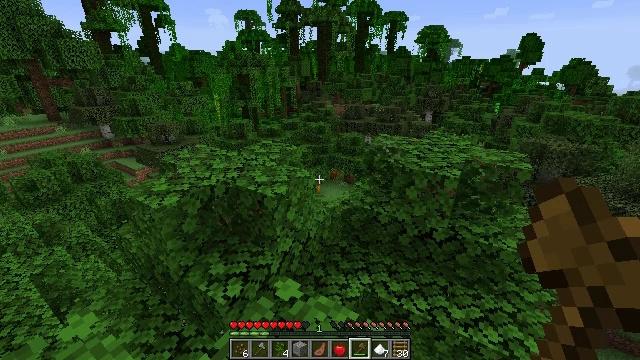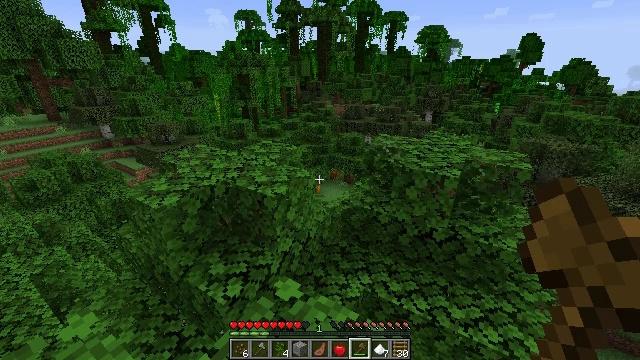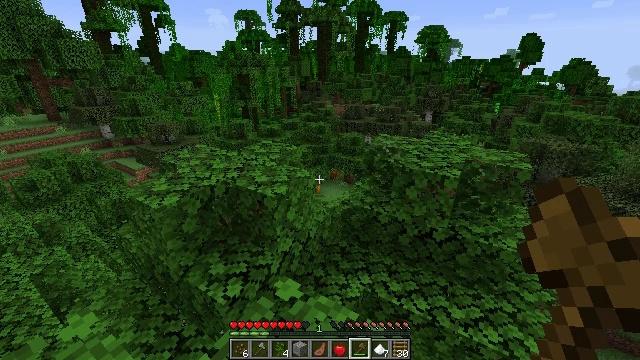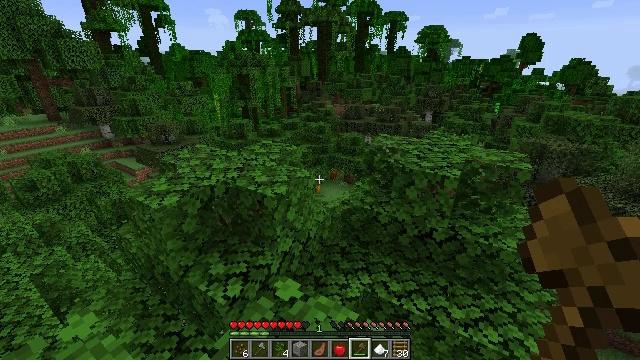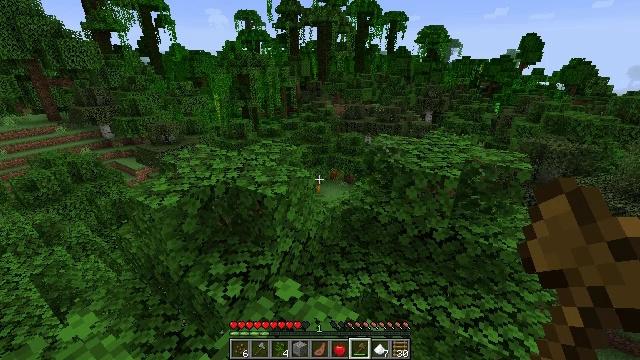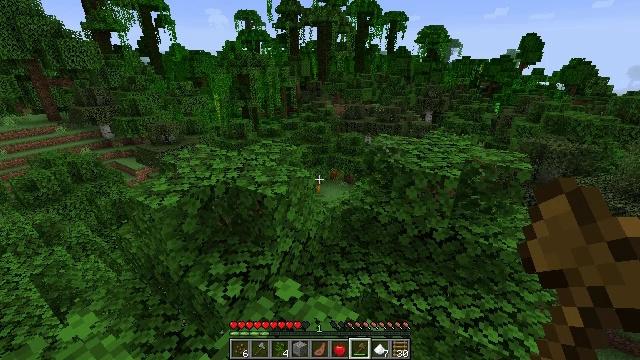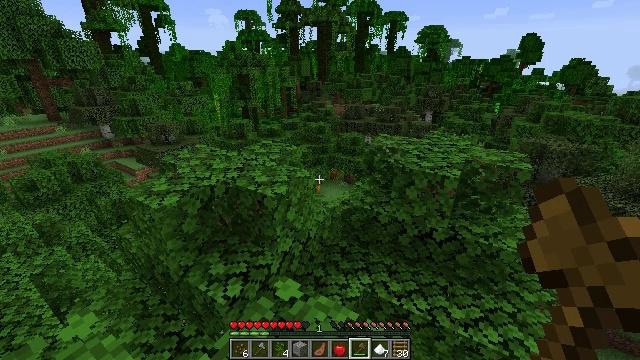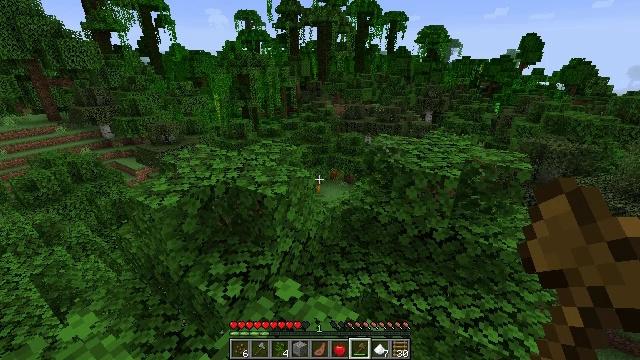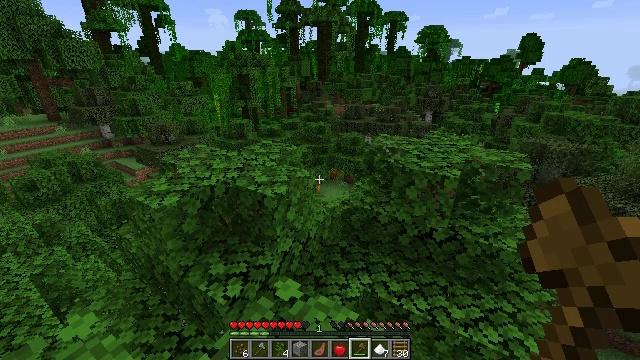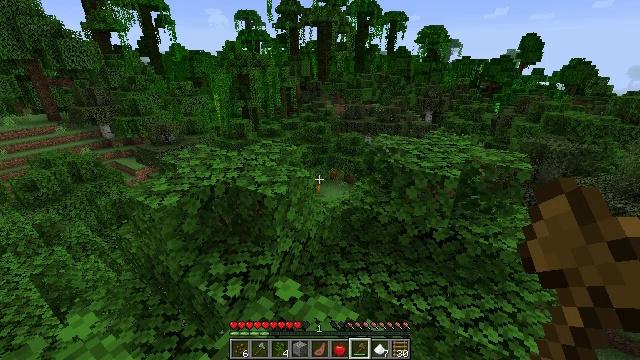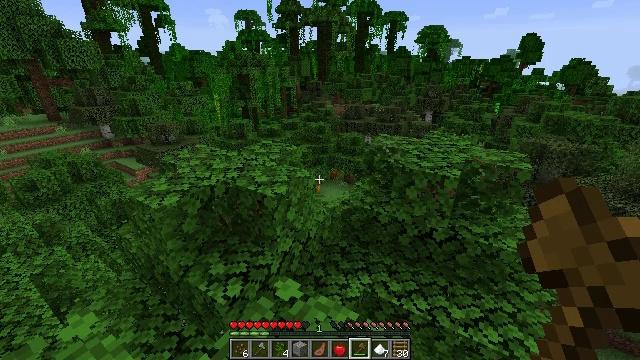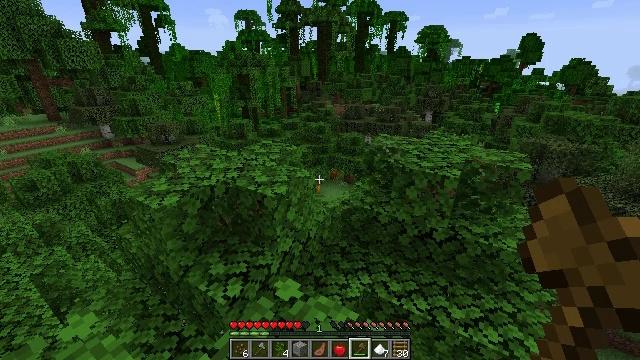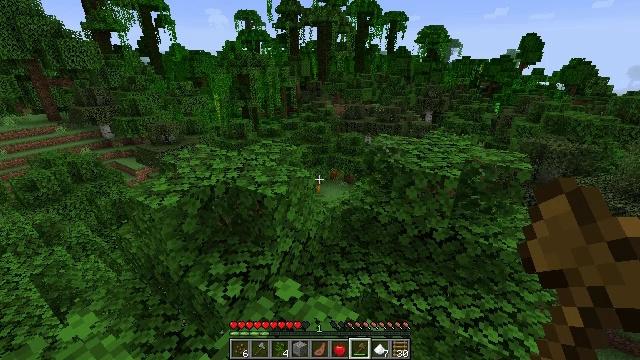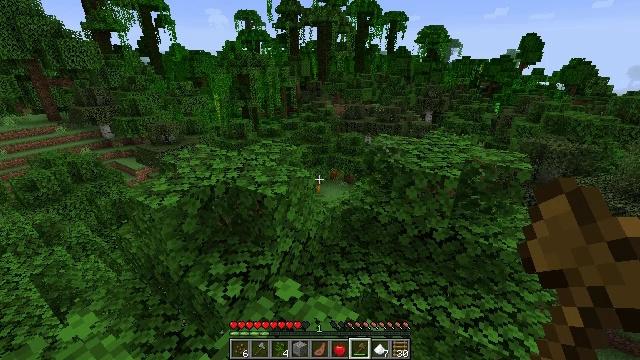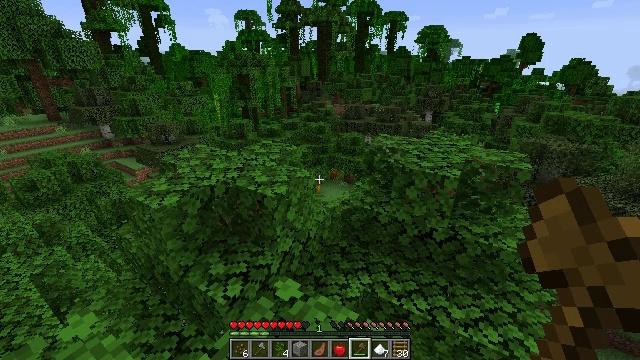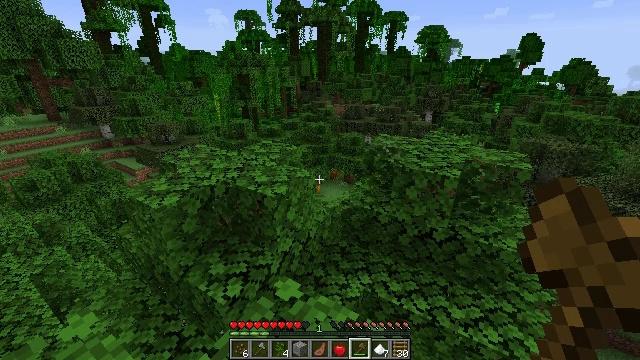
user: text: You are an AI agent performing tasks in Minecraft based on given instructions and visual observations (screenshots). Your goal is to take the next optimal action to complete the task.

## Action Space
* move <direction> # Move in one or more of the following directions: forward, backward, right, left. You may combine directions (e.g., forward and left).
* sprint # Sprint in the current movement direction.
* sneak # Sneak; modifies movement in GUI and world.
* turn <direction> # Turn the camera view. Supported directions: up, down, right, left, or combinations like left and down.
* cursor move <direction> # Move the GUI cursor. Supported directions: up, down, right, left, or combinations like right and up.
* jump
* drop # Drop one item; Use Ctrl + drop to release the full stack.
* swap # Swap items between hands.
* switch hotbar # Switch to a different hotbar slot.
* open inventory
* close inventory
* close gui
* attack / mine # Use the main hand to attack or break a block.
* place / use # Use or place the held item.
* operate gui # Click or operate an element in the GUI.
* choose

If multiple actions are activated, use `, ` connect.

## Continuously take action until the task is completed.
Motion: motion action
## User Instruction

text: Break the pumpkin to collect it.
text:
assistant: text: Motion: no_op
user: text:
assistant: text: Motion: no_op
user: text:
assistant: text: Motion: no_op
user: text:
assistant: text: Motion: no_op
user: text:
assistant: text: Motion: no_op
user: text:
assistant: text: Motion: no_op
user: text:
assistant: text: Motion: no_op
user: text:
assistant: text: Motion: no_op
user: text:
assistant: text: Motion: no_op
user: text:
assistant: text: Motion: no_op
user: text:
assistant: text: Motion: no_op
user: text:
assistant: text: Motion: no_op
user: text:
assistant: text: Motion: no_op
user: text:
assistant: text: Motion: no_op
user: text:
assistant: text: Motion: no_op
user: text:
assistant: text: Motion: no_op
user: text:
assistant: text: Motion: no_op
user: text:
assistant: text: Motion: no_op
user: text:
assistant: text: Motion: no_op
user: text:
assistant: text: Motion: no_op
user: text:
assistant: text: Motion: no_op
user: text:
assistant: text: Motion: no_op
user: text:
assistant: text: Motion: no_op
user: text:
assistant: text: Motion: no_op
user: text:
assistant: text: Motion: no_op
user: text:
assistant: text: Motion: no_op
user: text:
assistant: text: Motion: no_op
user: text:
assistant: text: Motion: no_op
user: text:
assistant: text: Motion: no_op
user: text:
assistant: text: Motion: no_op